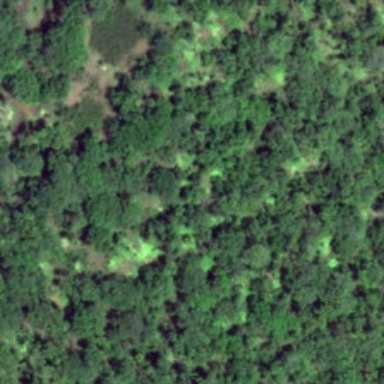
There is a vast expanse of forest on this land .